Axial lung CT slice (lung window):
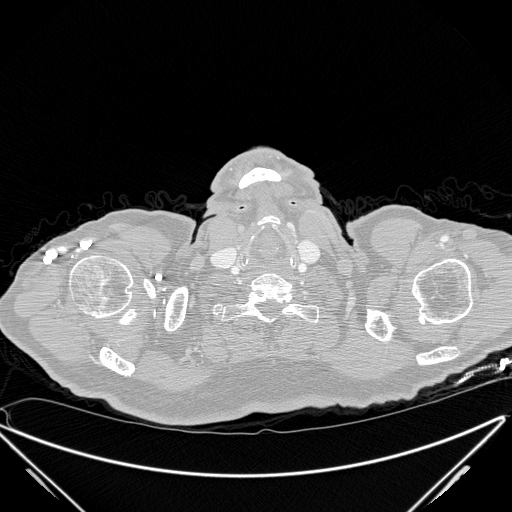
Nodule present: no